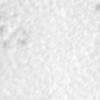
Label: no_change